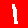
Digit: 1